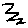
Label: zigzag